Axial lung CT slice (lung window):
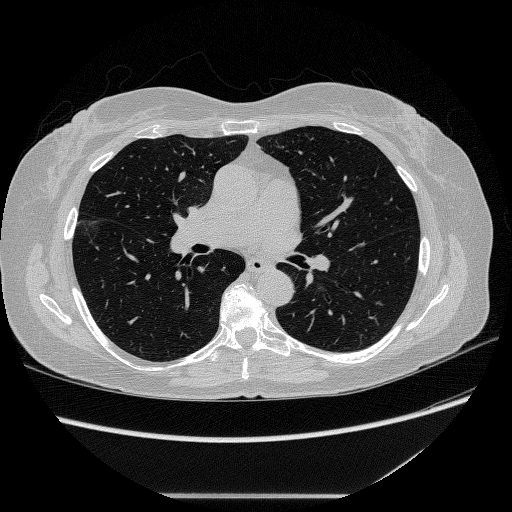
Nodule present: yes
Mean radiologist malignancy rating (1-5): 3.75